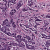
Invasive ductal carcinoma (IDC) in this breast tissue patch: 1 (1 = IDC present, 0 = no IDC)